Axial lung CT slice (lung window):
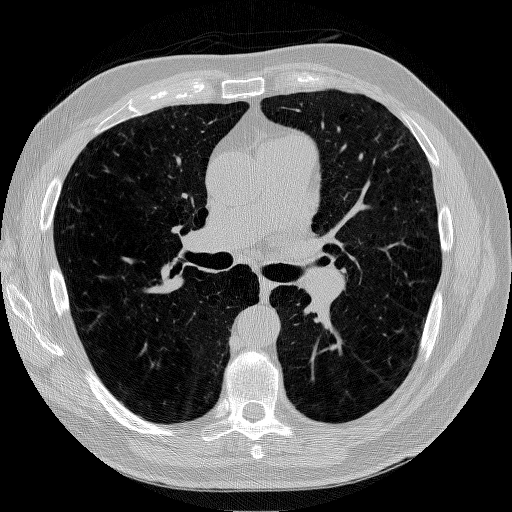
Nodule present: no